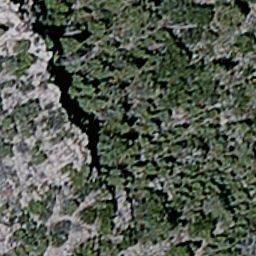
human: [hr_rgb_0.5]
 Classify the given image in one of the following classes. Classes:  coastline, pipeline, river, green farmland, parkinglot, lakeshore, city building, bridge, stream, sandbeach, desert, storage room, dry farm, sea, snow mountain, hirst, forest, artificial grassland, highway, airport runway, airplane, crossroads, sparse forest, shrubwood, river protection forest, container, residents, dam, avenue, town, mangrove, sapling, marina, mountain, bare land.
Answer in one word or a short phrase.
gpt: sparse forest